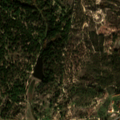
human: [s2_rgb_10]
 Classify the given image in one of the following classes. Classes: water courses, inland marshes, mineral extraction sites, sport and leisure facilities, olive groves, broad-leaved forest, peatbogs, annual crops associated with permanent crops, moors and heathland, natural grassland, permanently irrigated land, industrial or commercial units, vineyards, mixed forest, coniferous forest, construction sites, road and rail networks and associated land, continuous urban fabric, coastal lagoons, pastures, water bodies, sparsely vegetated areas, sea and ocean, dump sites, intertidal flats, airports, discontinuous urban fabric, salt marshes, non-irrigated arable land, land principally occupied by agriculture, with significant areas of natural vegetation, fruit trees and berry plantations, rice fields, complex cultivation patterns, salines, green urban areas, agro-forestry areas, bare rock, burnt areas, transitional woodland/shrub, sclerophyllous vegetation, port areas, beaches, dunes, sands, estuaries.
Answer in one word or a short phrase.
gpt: non-irrigated arable land, rice fields, mixed forest, transitional woodland/shrub